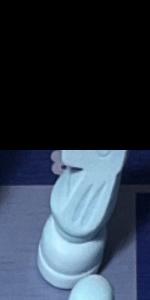
Label: Knight_White